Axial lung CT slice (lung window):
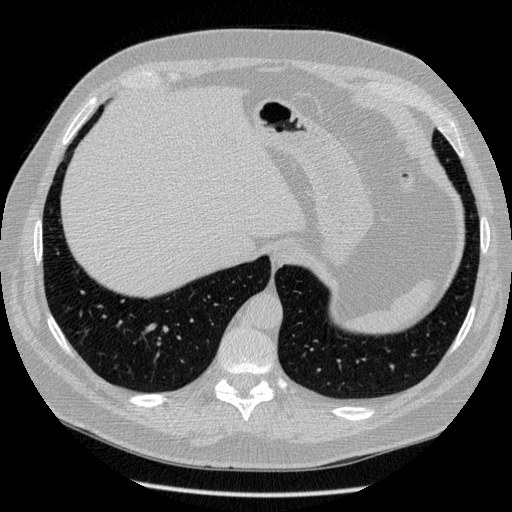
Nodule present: no